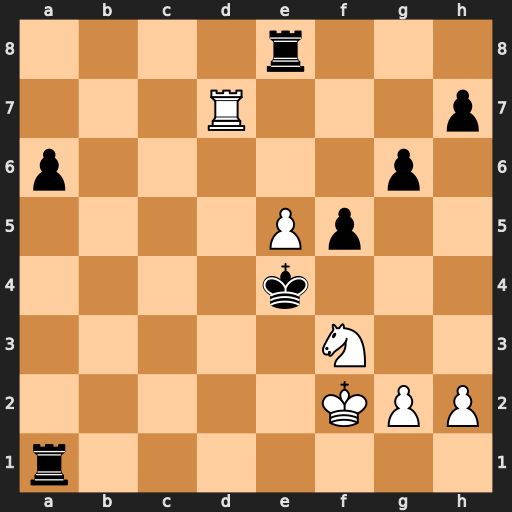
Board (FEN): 4r3/3R3p/p5p1/4Pp2/4k3/5N2/5KPP/r7
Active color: w
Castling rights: -
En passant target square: -
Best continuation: Rd4#